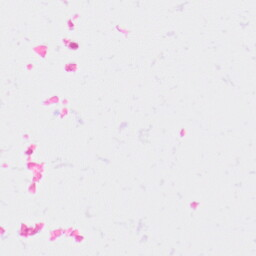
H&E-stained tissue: Kidney